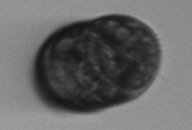
Label: Margalefidinium